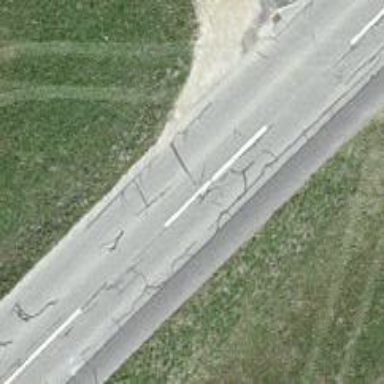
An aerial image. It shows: Secondary road with asphalt surface.